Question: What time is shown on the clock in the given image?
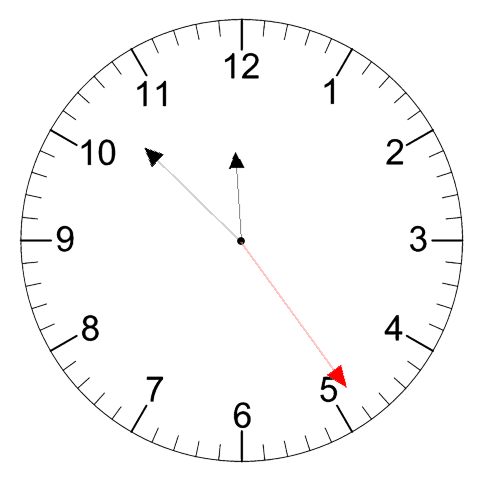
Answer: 11:52:24